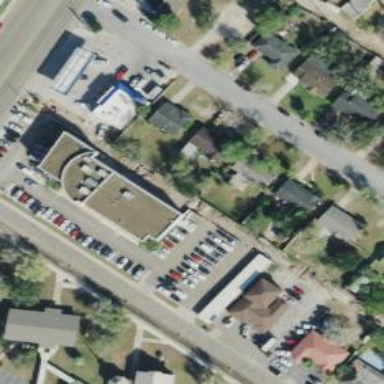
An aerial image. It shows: Alleyway designated as service road.